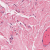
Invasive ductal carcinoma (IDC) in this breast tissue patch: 0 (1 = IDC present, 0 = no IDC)